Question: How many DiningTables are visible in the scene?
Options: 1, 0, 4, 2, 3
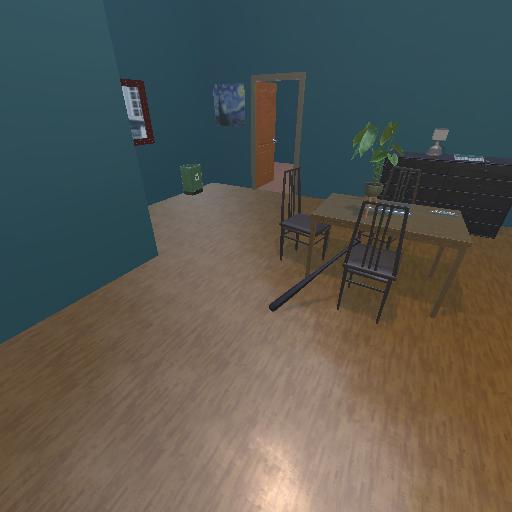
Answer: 1